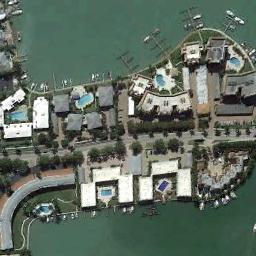
Label: residential